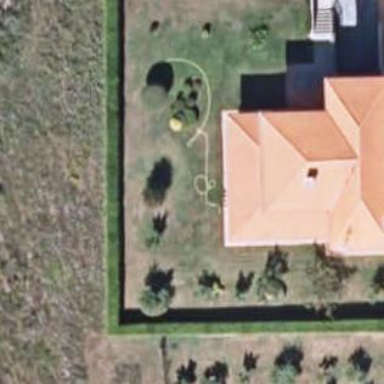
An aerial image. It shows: Simple and straightforward house.